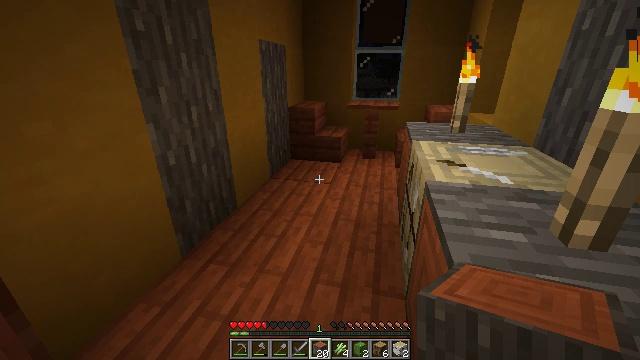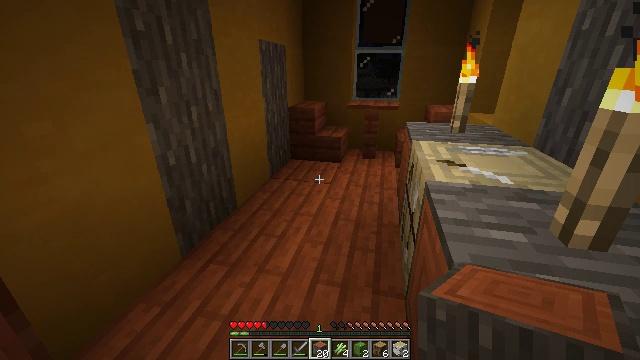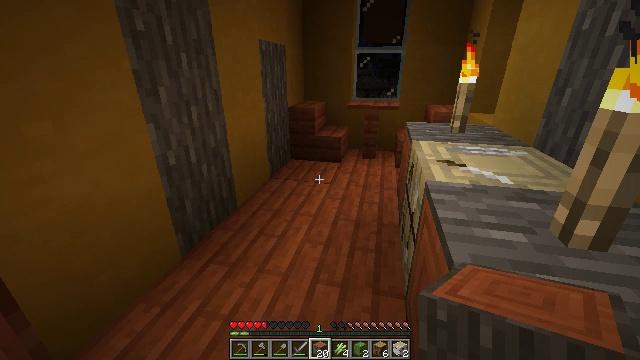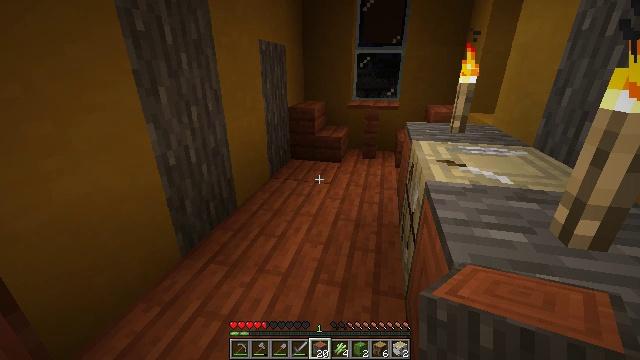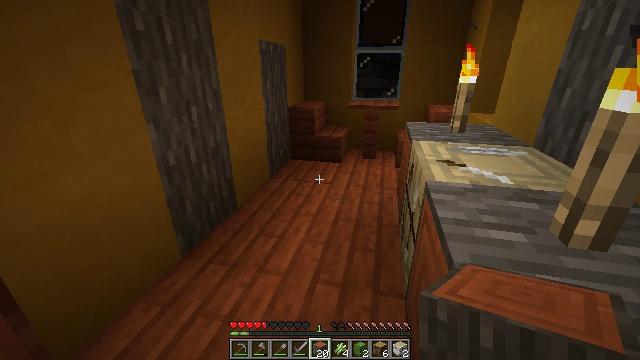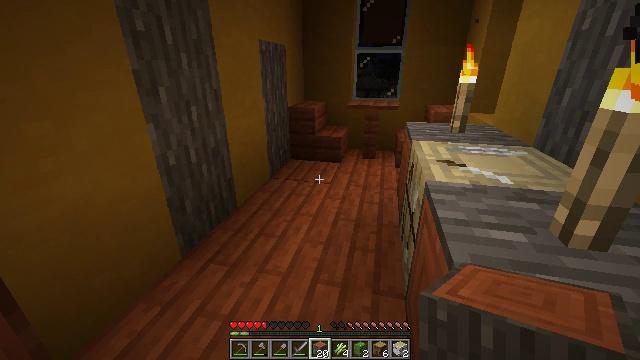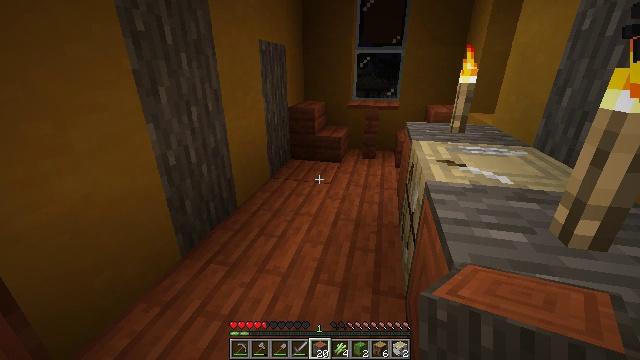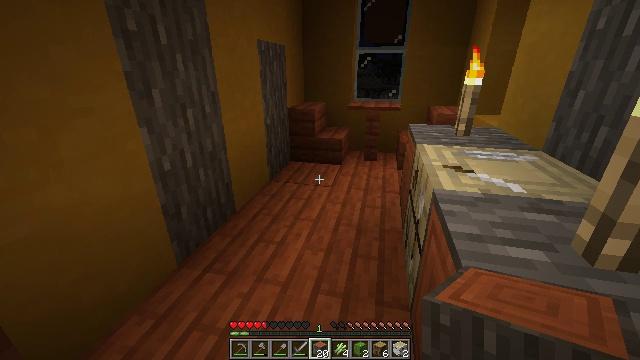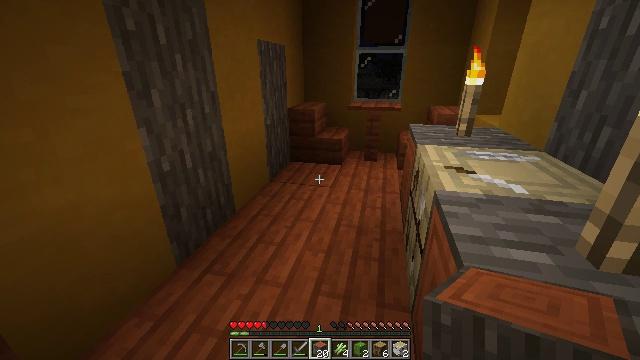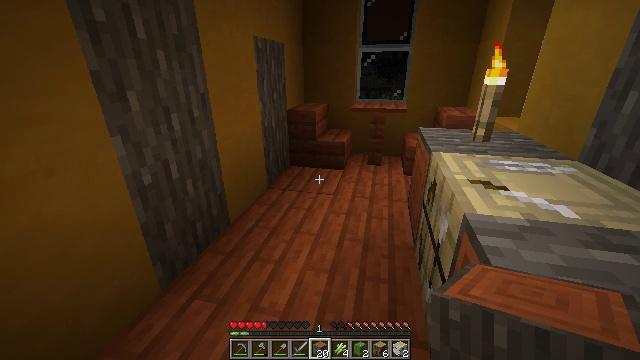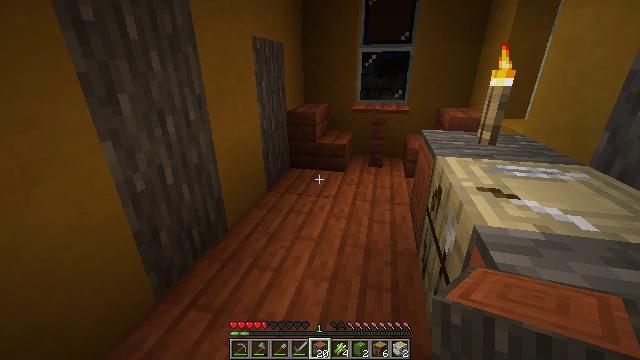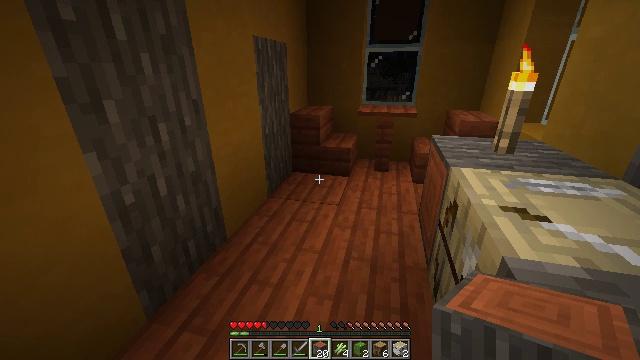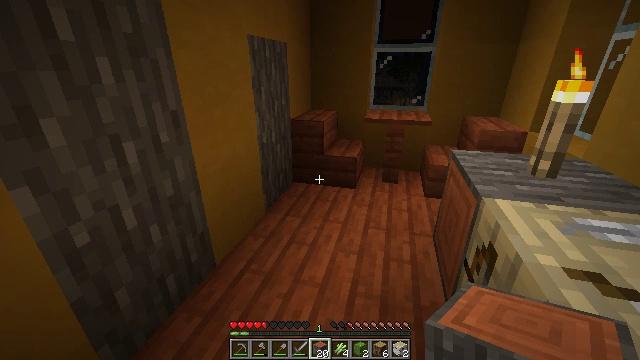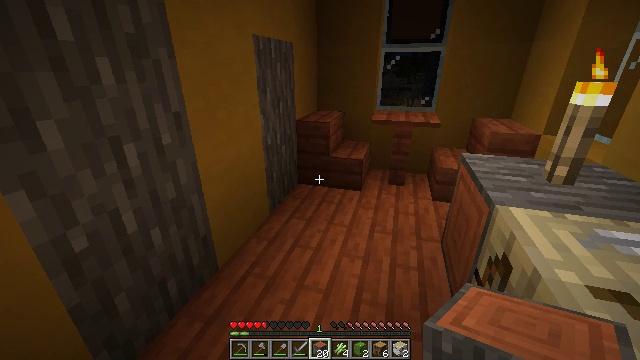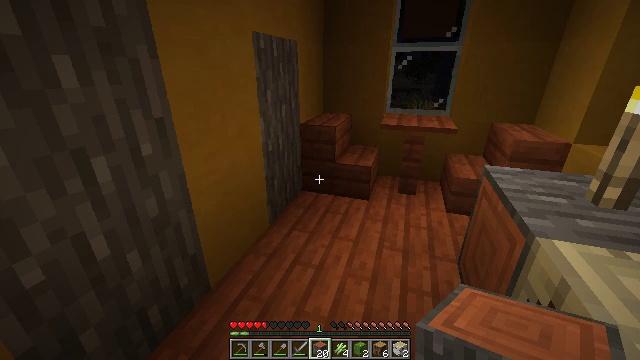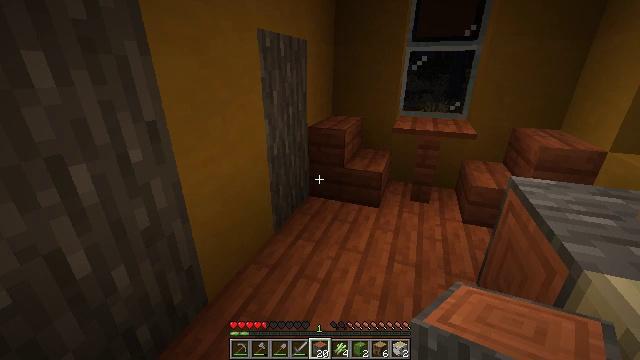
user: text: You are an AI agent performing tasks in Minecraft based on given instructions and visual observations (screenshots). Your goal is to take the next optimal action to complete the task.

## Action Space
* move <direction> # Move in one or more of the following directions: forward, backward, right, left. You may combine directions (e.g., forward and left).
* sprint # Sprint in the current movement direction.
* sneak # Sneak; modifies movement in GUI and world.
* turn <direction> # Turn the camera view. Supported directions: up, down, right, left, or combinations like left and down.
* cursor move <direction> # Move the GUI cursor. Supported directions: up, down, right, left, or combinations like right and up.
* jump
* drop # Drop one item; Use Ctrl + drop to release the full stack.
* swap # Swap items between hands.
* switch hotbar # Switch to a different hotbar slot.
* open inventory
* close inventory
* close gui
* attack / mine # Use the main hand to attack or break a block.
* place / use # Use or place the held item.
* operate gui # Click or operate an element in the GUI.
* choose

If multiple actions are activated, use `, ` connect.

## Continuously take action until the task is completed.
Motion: motion action
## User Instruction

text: Left click on the fletching table to mine it.
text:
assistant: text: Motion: no_op
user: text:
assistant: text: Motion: no_op
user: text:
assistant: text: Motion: no_op
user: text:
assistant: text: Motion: no_op
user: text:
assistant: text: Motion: no_op
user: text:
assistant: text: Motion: no_op
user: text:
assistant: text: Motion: move forward
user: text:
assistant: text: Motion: move forward
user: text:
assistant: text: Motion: move forward
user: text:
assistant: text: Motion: move forward
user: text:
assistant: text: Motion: move forward
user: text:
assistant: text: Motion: move forward, turn left
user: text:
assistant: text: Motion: move forward, turn left
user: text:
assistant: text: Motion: move forward, turn left
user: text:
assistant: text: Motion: move forward, turn left
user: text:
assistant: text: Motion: move forward, turn left
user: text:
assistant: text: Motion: move forward, turn left and up
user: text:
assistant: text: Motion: turn left and up
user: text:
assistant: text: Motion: turn left and up
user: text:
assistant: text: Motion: turn left and up
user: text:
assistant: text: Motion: turn left
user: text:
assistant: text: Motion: no_op
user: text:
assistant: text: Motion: turn left and up
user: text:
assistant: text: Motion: turn left and up
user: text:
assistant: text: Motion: turn left
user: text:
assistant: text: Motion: no_op
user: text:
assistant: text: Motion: no_op
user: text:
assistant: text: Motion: turn left
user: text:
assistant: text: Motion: turn left and up
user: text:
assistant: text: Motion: turn left and up